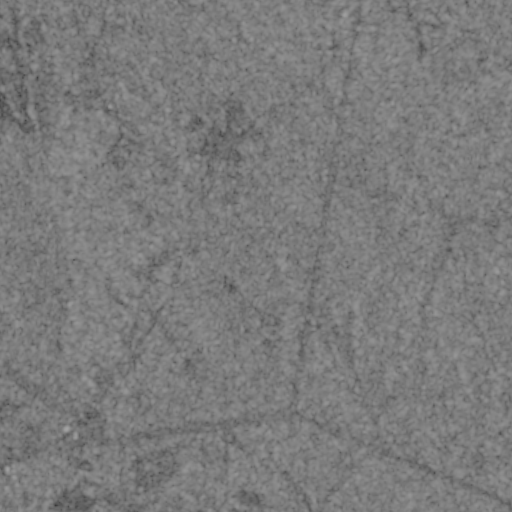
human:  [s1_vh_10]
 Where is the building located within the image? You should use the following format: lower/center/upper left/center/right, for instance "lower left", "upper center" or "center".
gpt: The building is located in the upper left of the image.
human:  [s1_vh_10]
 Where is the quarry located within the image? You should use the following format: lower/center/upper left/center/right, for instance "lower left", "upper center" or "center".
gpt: There is no quarry in the image.

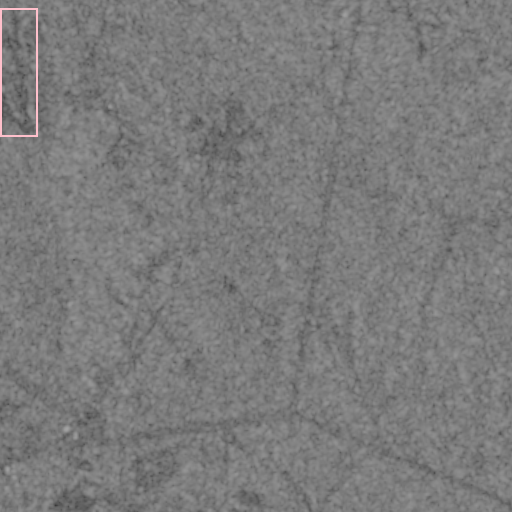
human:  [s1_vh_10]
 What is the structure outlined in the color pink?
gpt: The structure outlined in pink is a park.
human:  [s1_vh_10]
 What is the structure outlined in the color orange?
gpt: There is no orange outline.